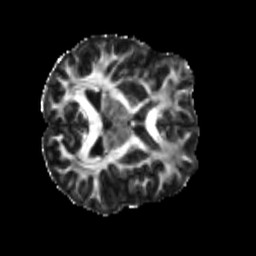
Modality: FA
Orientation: axial
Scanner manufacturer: siemens
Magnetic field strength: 3 T
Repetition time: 4 s
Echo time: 0.0594 s